Aerial crown-view tile of a tropical tree (Barro Colorado Island, Panama), acquired 20250414:
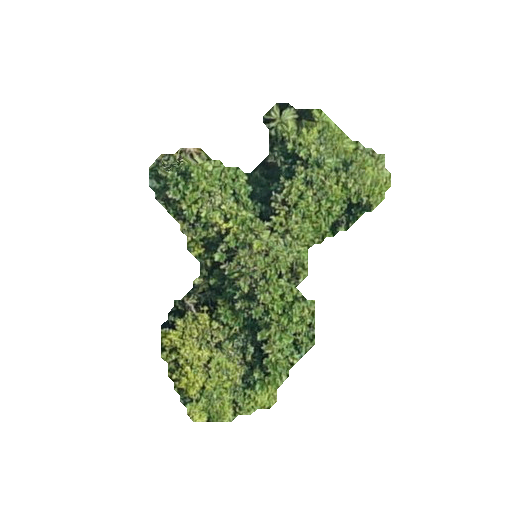
Species: Anacardium excelsum
GBIF accepted scientific name: Anacardium excelsum
Crown area: 62.33 m²